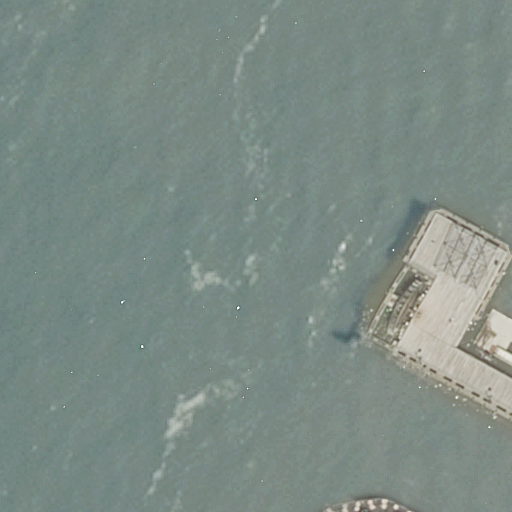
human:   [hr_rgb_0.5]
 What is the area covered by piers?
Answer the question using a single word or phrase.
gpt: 1352m2

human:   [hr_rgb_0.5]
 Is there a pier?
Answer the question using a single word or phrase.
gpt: yes

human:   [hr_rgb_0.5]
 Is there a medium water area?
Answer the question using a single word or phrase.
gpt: no

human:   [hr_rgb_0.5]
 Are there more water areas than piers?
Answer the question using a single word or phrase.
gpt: no

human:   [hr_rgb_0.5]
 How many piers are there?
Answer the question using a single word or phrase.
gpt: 2

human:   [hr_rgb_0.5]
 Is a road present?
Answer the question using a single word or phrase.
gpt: no

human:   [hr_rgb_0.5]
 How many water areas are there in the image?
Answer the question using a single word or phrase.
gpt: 1

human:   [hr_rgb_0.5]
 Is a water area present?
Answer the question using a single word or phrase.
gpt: yes

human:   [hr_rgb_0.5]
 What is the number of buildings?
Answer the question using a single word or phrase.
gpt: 0

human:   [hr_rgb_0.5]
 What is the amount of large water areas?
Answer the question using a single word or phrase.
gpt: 1

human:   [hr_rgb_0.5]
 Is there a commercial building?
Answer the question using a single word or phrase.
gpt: no

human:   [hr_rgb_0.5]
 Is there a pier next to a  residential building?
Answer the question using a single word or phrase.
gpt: no

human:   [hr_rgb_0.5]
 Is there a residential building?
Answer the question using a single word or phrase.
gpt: no

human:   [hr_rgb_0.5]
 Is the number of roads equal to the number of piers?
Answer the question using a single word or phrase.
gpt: no

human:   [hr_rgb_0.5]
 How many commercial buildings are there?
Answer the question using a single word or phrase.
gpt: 0

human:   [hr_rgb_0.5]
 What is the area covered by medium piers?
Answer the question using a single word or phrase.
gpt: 0m2

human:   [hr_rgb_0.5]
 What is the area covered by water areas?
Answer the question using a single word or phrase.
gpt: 10620m2

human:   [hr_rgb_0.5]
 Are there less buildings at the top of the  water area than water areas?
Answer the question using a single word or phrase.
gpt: yes

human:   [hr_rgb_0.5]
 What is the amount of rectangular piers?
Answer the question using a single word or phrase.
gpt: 2

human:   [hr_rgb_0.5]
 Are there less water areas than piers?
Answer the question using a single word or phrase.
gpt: yes

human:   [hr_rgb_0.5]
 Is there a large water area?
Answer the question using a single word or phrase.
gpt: yes

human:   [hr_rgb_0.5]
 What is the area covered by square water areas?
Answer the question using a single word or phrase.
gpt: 0m2

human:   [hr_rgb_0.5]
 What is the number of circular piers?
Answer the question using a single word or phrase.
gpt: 0

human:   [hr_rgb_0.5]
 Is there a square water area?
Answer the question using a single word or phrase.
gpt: no

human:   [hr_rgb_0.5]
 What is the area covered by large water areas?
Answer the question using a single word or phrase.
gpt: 10620m2

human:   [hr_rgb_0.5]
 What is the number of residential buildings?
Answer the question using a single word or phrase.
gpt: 0

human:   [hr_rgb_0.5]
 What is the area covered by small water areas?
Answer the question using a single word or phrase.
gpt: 0m2

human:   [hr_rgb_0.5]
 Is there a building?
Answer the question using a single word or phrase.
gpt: no

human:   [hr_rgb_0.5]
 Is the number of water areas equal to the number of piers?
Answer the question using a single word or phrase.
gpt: no

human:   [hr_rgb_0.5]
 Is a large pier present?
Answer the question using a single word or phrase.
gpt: yes

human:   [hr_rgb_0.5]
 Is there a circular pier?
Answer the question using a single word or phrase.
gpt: no

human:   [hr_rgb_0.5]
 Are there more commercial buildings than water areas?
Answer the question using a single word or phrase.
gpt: no

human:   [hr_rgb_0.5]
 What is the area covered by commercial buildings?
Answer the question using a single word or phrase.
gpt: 0m2

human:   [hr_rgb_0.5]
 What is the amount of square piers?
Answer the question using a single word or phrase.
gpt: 0

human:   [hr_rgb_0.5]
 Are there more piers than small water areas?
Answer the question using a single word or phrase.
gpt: yes

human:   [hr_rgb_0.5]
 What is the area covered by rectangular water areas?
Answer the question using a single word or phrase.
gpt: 10620m2

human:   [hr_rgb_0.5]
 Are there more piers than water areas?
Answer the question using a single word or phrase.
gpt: yes

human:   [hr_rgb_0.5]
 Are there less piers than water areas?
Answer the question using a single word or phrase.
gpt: no

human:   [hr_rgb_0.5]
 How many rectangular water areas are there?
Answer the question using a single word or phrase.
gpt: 1

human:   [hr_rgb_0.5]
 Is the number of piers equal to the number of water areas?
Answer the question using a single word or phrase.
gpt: no

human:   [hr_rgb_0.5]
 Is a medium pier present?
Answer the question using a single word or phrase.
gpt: no

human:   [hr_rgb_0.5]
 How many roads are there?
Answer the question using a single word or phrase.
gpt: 0

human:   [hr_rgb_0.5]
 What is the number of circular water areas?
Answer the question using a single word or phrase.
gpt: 0

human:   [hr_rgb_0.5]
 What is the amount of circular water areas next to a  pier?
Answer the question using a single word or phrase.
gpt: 0

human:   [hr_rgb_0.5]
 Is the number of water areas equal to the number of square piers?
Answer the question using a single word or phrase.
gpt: no

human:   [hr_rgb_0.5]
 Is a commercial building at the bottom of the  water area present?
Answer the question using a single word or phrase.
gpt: no

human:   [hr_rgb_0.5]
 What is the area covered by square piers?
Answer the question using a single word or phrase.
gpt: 0m2

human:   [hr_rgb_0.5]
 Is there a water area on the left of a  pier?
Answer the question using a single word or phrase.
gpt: yes

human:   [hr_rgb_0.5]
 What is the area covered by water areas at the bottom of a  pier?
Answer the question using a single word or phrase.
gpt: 0m2

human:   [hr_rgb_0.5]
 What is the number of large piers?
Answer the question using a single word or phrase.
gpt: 1

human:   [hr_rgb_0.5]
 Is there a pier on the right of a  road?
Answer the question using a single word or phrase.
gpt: no

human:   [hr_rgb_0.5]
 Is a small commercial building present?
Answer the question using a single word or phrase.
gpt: no

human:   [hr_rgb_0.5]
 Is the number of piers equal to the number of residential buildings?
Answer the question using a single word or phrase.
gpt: no

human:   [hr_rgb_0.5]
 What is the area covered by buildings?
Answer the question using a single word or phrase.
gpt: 0m2

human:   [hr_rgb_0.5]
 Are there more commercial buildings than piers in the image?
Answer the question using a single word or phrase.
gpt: no

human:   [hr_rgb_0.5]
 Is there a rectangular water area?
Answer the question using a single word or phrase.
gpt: yes

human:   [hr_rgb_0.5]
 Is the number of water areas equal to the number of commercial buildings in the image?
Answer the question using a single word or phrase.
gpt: no

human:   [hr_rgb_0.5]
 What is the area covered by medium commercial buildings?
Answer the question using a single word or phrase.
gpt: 0m2

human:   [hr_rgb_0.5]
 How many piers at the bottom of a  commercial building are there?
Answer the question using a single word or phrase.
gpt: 0

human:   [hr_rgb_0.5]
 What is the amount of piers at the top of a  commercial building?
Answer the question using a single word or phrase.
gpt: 0

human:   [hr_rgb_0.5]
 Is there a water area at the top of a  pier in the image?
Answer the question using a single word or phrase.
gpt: yes

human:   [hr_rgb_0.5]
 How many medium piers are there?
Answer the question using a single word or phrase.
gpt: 0

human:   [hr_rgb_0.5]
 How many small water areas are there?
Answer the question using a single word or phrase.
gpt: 0

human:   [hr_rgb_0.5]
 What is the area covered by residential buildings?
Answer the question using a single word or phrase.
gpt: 0m2